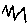
Label: zigzag